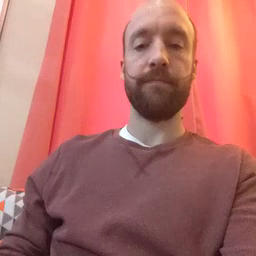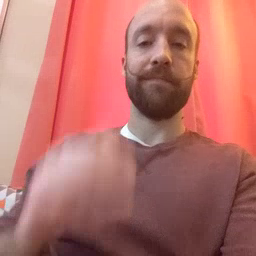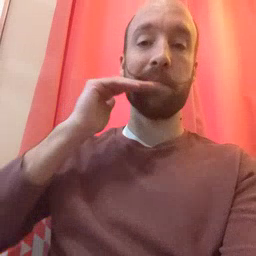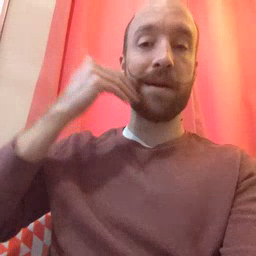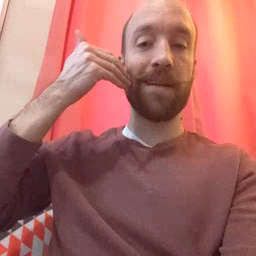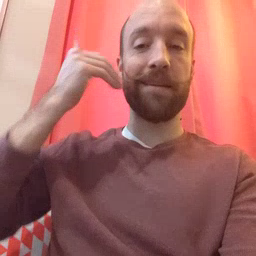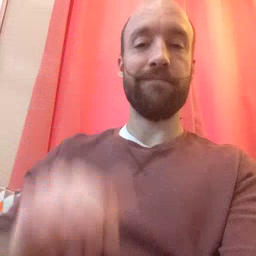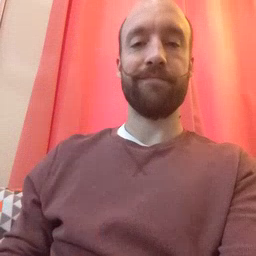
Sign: smile